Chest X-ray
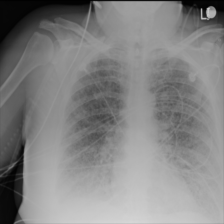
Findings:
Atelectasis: negative
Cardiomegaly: negative
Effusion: negative
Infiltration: negative
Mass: negative
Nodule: negative
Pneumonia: negative
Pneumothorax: negative
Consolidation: negative
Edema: negative
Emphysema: negative
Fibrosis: negative
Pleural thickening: negative
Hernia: negative